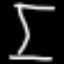
Label: hourglass